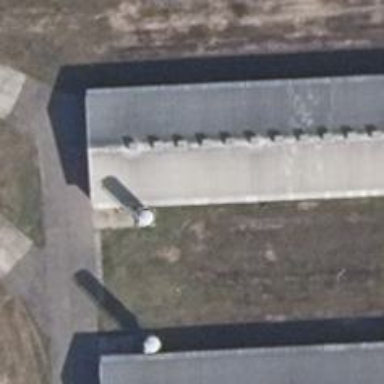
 typically used for storing grain or other materials."